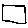
Label: square